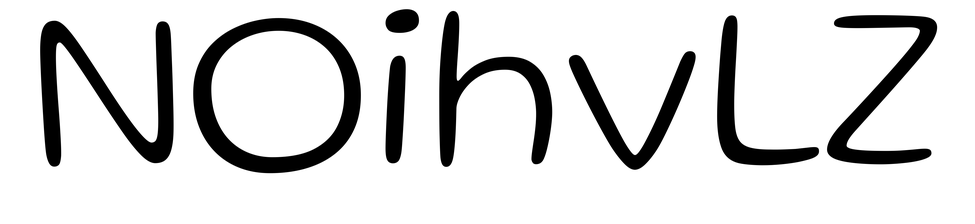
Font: Gluten_ExtraLight